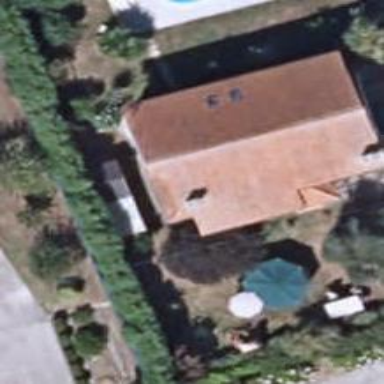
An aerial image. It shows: Simple and straightforward house.